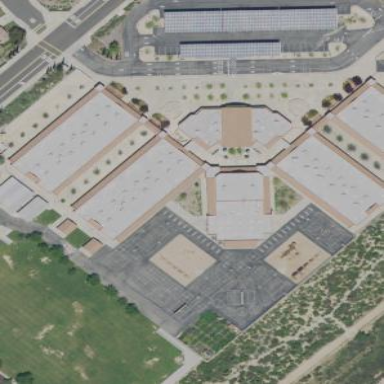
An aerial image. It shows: School.